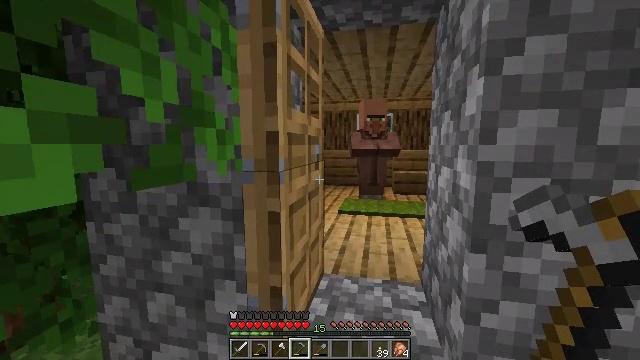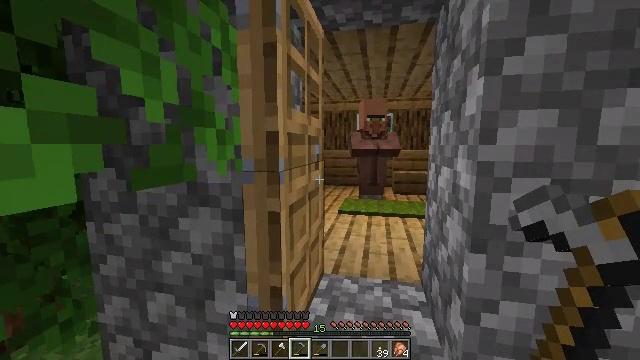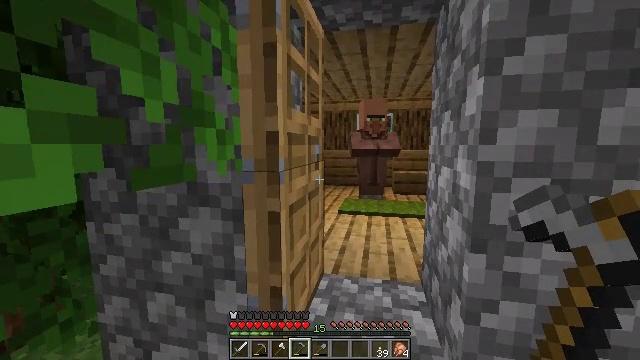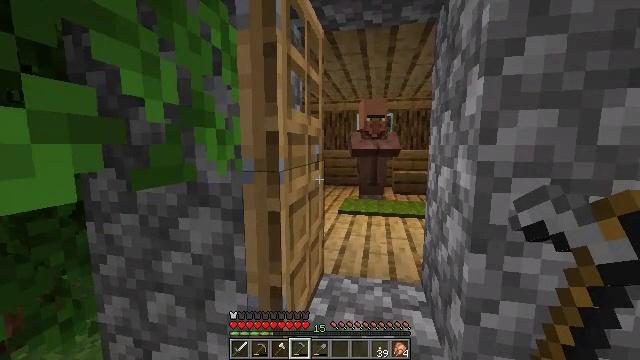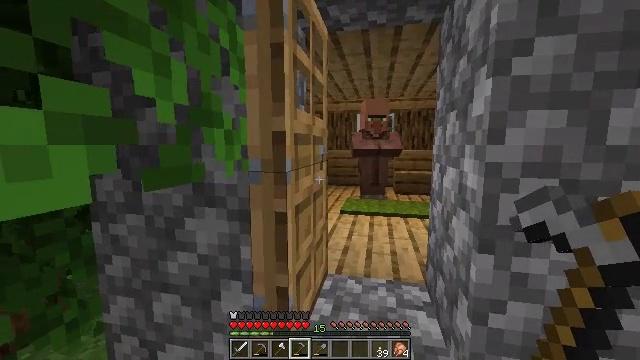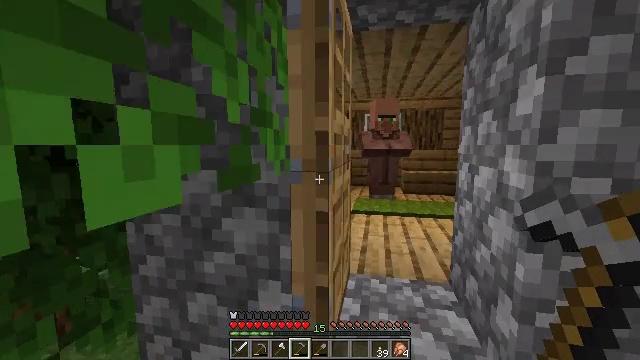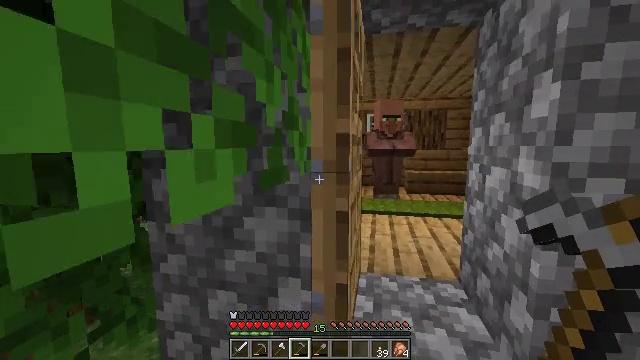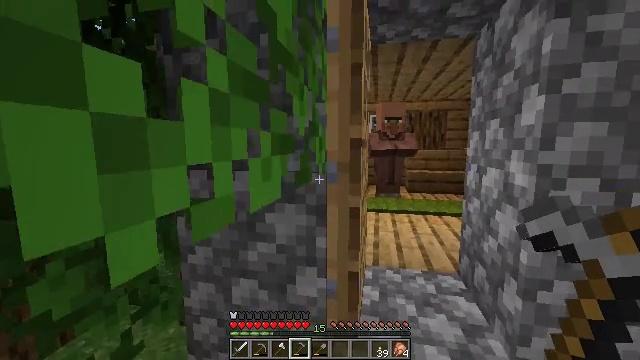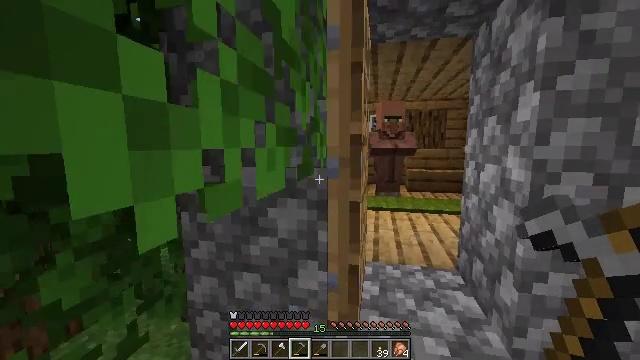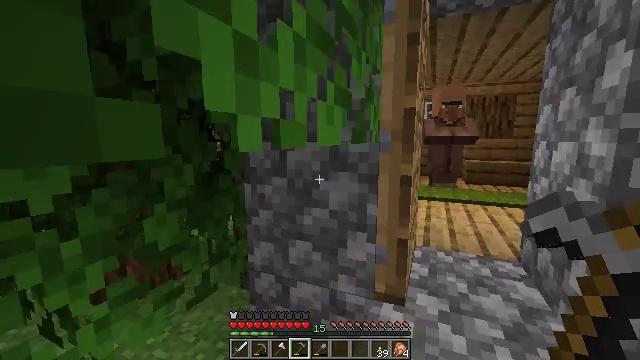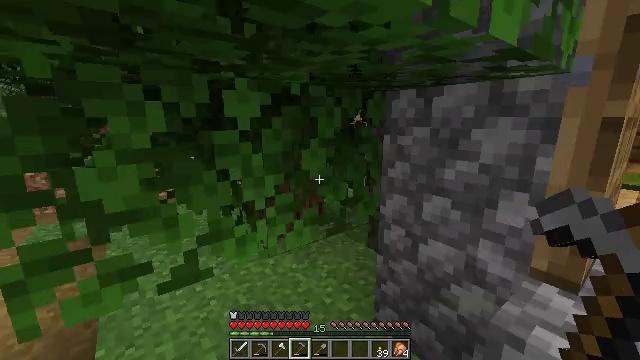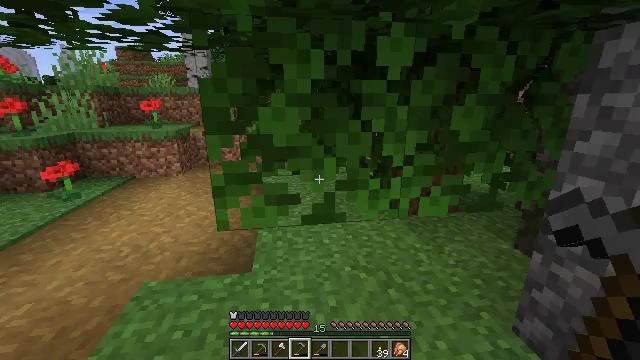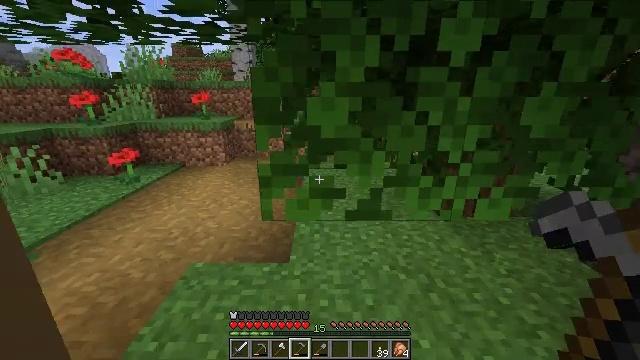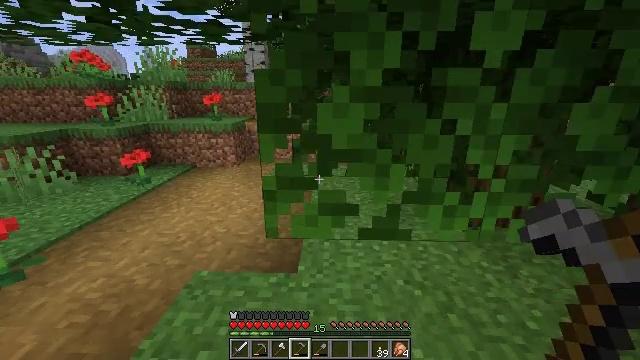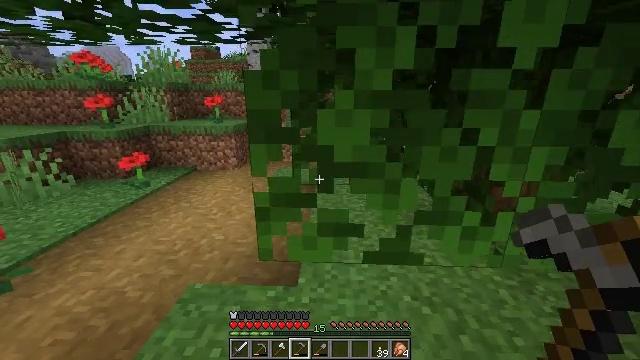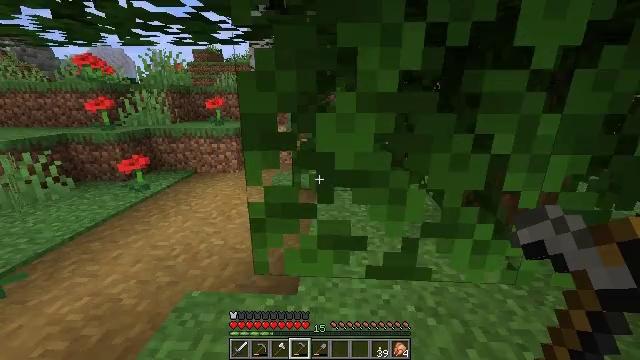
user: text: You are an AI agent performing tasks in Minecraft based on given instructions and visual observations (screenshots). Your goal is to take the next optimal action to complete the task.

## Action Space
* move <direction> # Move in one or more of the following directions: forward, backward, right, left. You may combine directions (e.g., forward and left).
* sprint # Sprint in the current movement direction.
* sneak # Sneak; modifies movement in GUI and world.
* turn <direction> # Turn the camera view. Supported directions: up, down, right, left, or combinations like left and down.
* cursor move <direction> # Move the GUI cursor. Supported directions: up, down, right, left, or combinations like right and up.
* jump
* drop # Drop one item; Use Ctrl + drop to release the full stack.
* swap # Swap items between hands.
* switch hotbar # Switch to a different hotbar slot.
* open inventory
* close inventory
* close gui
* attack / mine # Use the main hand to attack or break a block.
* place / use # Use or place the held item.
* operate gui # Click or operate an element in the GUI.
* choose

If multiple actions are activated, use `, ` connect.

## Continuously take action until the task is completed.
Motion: motion action
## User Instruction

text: Trim the tree by mining oak leaves.
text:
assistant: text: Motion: no_op
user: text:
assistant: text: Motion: no_op
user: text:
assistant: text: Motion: no_op
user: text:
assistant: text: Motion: move left
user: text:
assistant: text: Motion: move left
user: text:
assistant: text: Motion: move back and move left
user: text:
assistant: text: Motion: move back and move left
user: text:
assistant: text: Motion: move left
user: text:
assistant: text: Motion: move left, turn left and down
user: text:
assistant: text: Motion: move left, turn left and down
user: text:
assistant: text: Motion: move forward and move left, turn left and down
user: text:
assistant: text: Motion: move forward and move left, turn left and down
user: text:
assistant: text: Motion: move forward and move left, turn left
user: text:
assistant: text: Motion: move forward and move left
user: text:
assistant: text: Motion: move forward and move left
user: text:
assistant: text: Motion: move forward and move left
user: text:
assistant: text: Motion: move forward and move left
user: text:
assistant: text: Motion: move forward and move left
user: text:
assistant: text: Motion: move forward
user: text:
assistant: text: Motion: move forward
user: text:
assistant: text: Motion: move forward and move left, turn up
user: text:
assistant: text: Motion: move forward and move left, turn up
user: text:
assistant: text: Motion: move forward and move left
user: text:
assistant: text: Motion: move forward and move left
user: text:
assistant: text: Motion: move forward and move left, turn right and up
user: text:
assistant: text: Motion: move forward and move left
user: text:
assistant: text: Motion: move forward
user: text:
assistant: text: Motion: move forward
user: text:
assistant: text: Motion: move forward, sprint
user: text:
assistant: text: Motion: move forward, sprint